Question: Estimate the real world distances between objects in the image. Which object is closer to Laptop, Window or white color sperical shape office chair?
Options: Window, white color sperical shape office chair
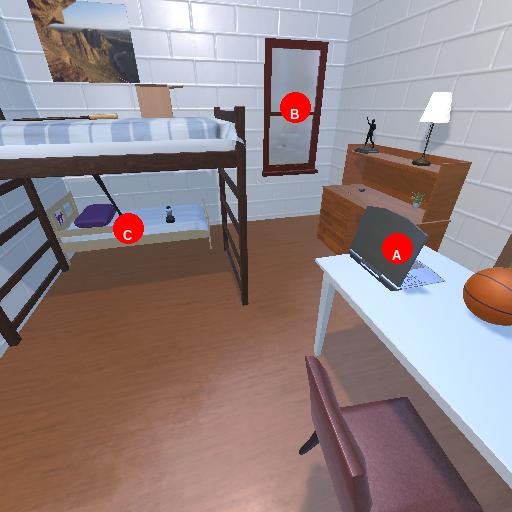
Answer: Window